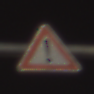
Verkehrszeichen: Gefahrenstelle
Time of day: Night
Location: Outdoor (Urban)
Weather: PartlyCloudy
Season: NotSpecified
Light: Artificial